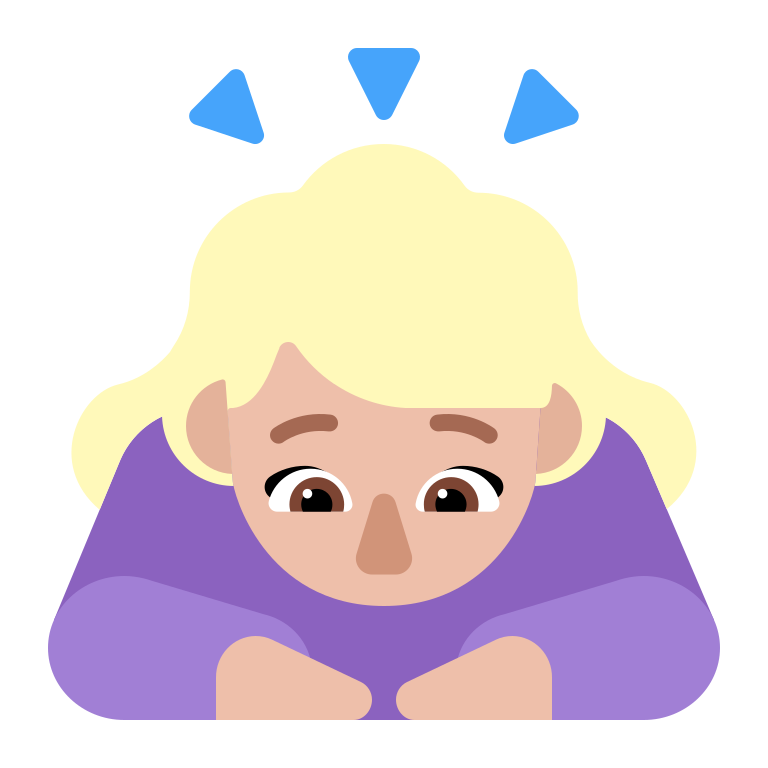
woman bowing flat  light